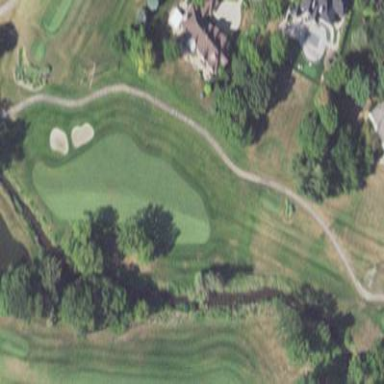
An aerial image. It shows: Grassy area designated as golf fairway.